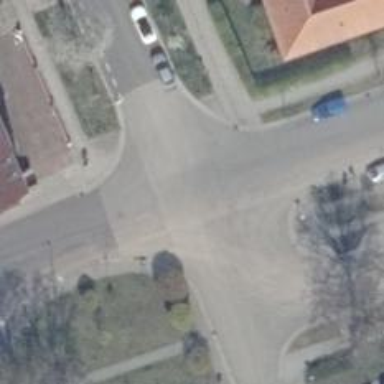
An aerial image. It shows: Residential road with asphalt surface. There is separate sidewalk and dedicated cycle track. Parallel on-street parking lanes are available on both sides.